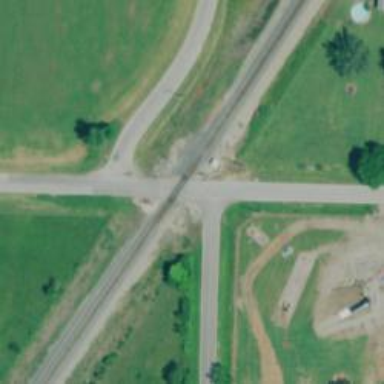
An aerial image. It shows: Unclassified road.